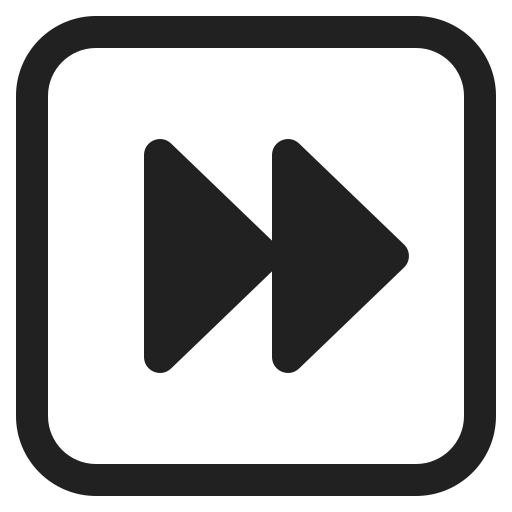
fast forward button high contrast